Interaction volume radius: 10 \u00c5
Interaction volume height: 30 \u00c5
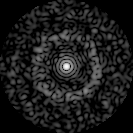
Disorder parameter: 0.8399